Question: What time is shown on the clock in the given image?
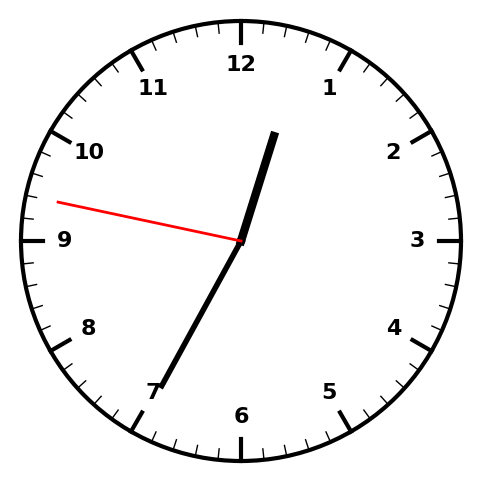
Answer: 12:34:47